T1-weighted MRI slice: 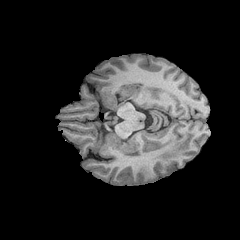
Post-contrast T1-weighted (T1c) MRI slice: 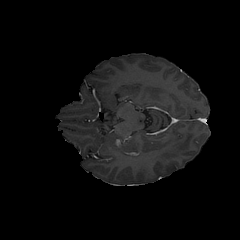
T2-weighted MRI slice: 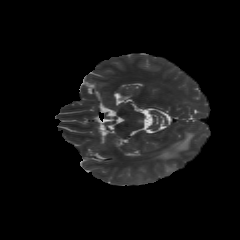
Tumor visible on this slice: yes